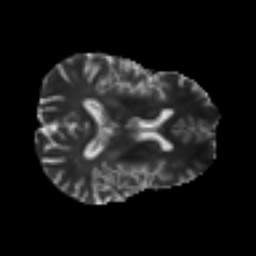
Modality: T2w
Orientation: axial
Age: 41
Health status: ill
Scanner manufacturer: philips
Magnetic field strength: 3 T
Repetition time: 9 s
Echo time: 0.127 s